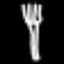
Label: fork